Question: '''
int productID = xxx;
NSDictionary *parameters = @{SKStoreProductParameterITunesItemIdentifier:[NSNumber numberWithInteger:productID]};
[self.storeViewController loadProductWithParameters:parameters
completionBlock:^(BOOL result, NSError *error) {
if (result)
{
[self presentViewController:self.storeViewController animated:YES completion:^{
}];
}
}];
'''
I also created test account on itunes connect and earlier I was able to install this application through test account, but now each time or on other devices I got error. Screenshot attached
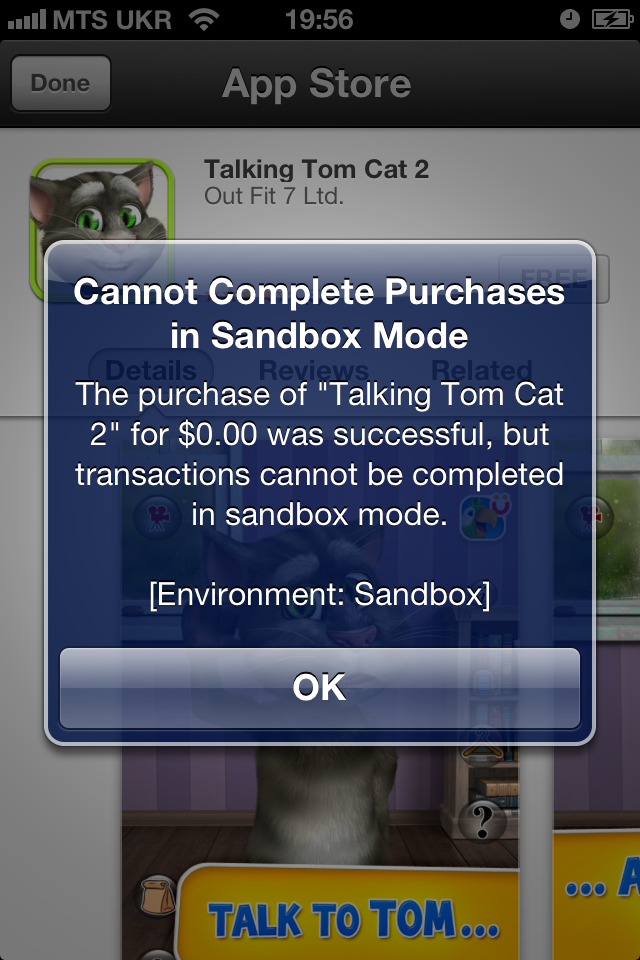
Answer: The alert view shows that your test was successful. Apple does not let you actually install it since it wants to avoid making app purchases in sandbox mode.